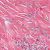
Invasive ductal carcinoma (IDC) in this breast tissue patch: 0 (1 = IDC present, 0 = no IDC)